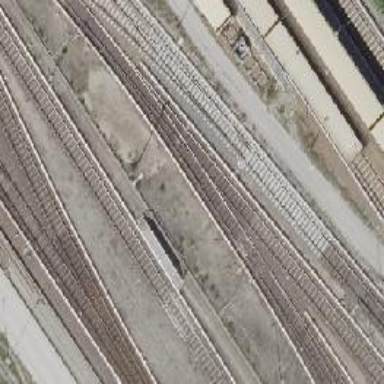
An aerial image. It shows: Railway switch.